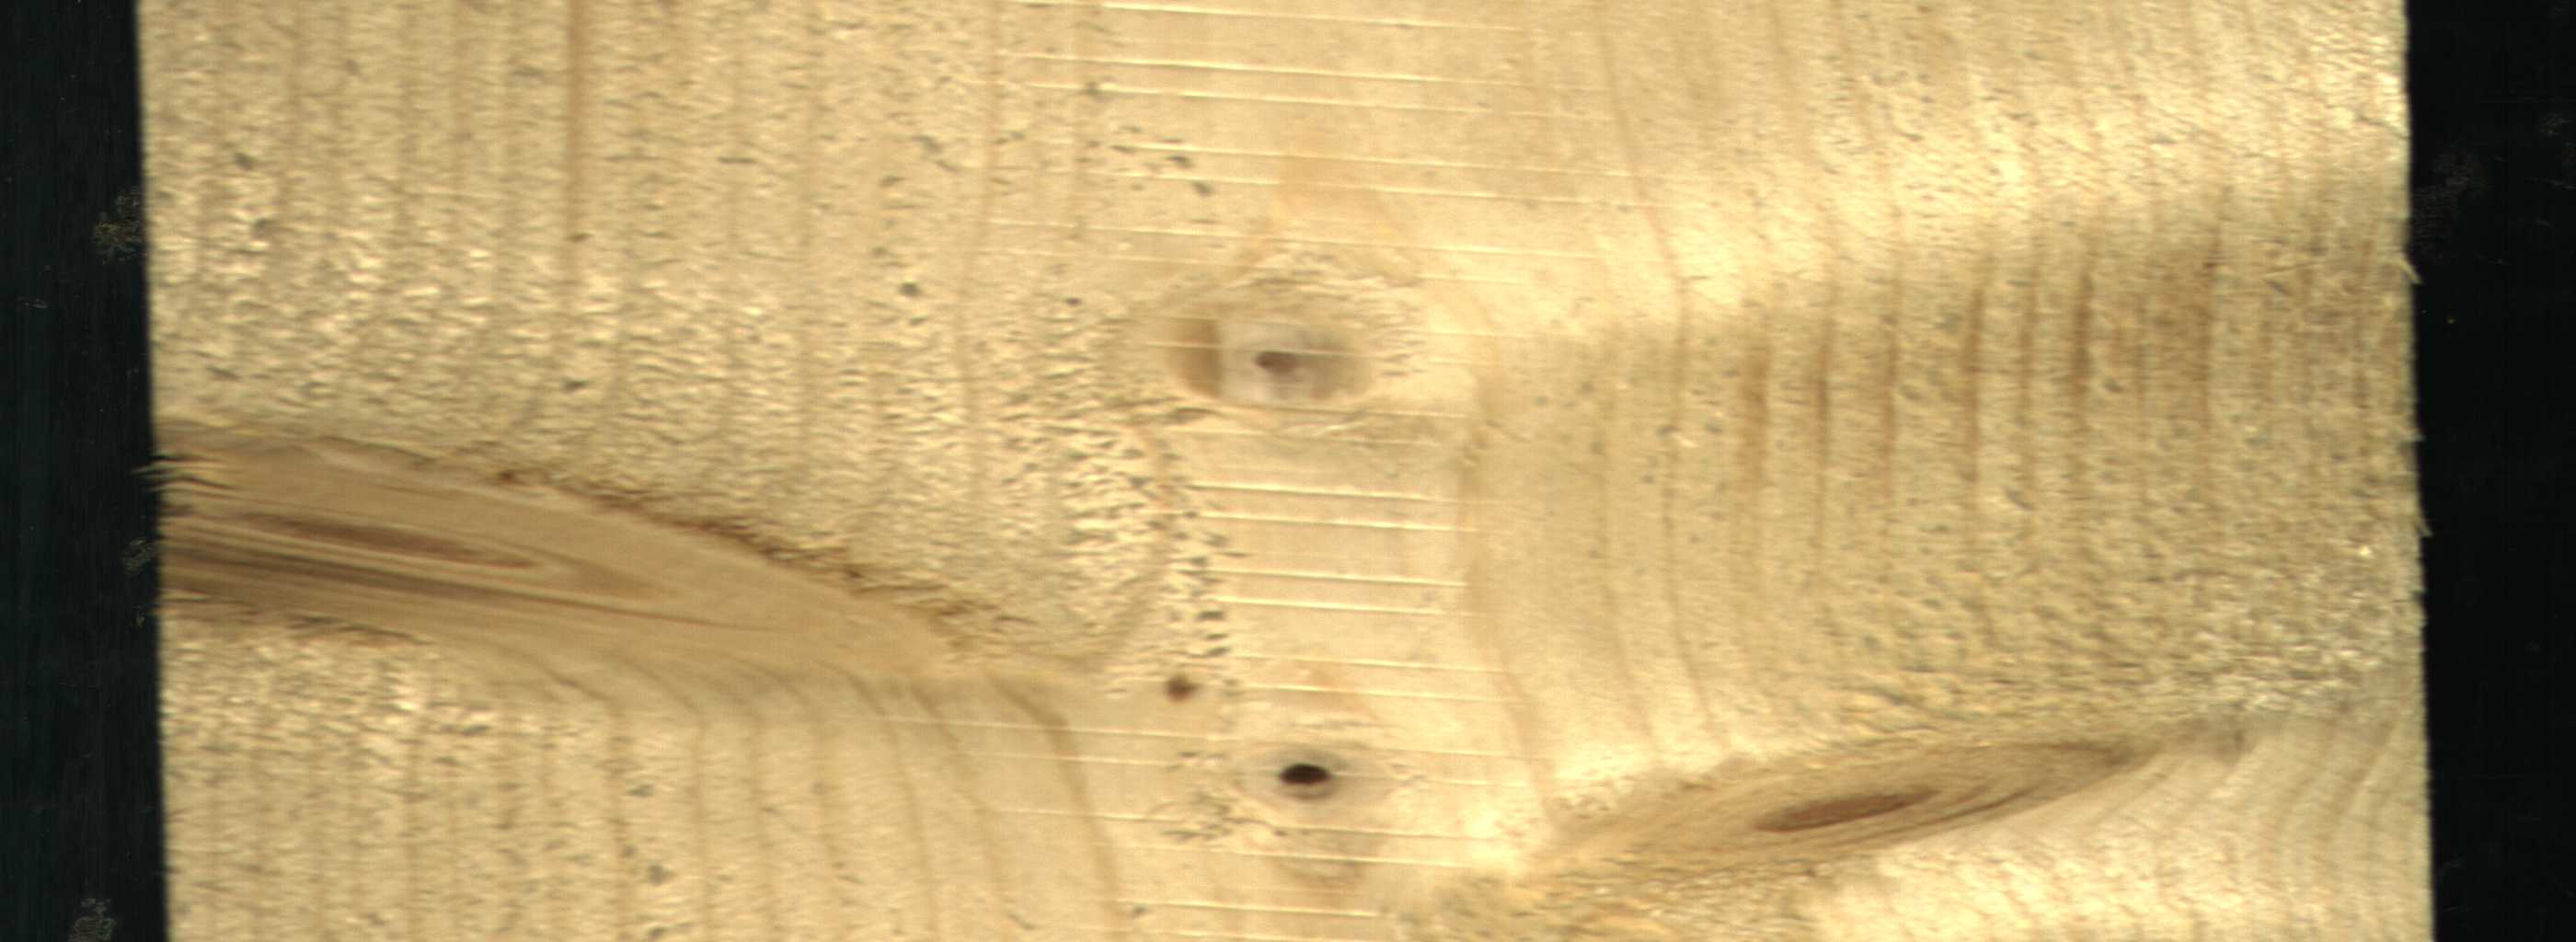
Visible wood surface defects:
Dead_Knot
Live_Knot
Live_Knot
Live_Knot